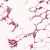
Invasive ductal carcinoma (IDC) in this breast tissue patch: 0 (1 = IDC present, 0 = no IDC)